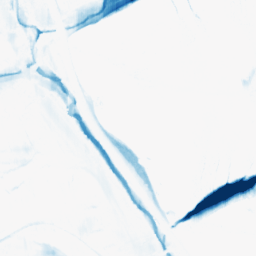
Category: morphological
Decomposition family: morphological_ellipse
Decomposition parameters: operation: closing
width: 30
height: 5
Upsampling method: linear_exact
Upsampling parameters: scale: 4
Upsampling scale: 4